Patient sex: M
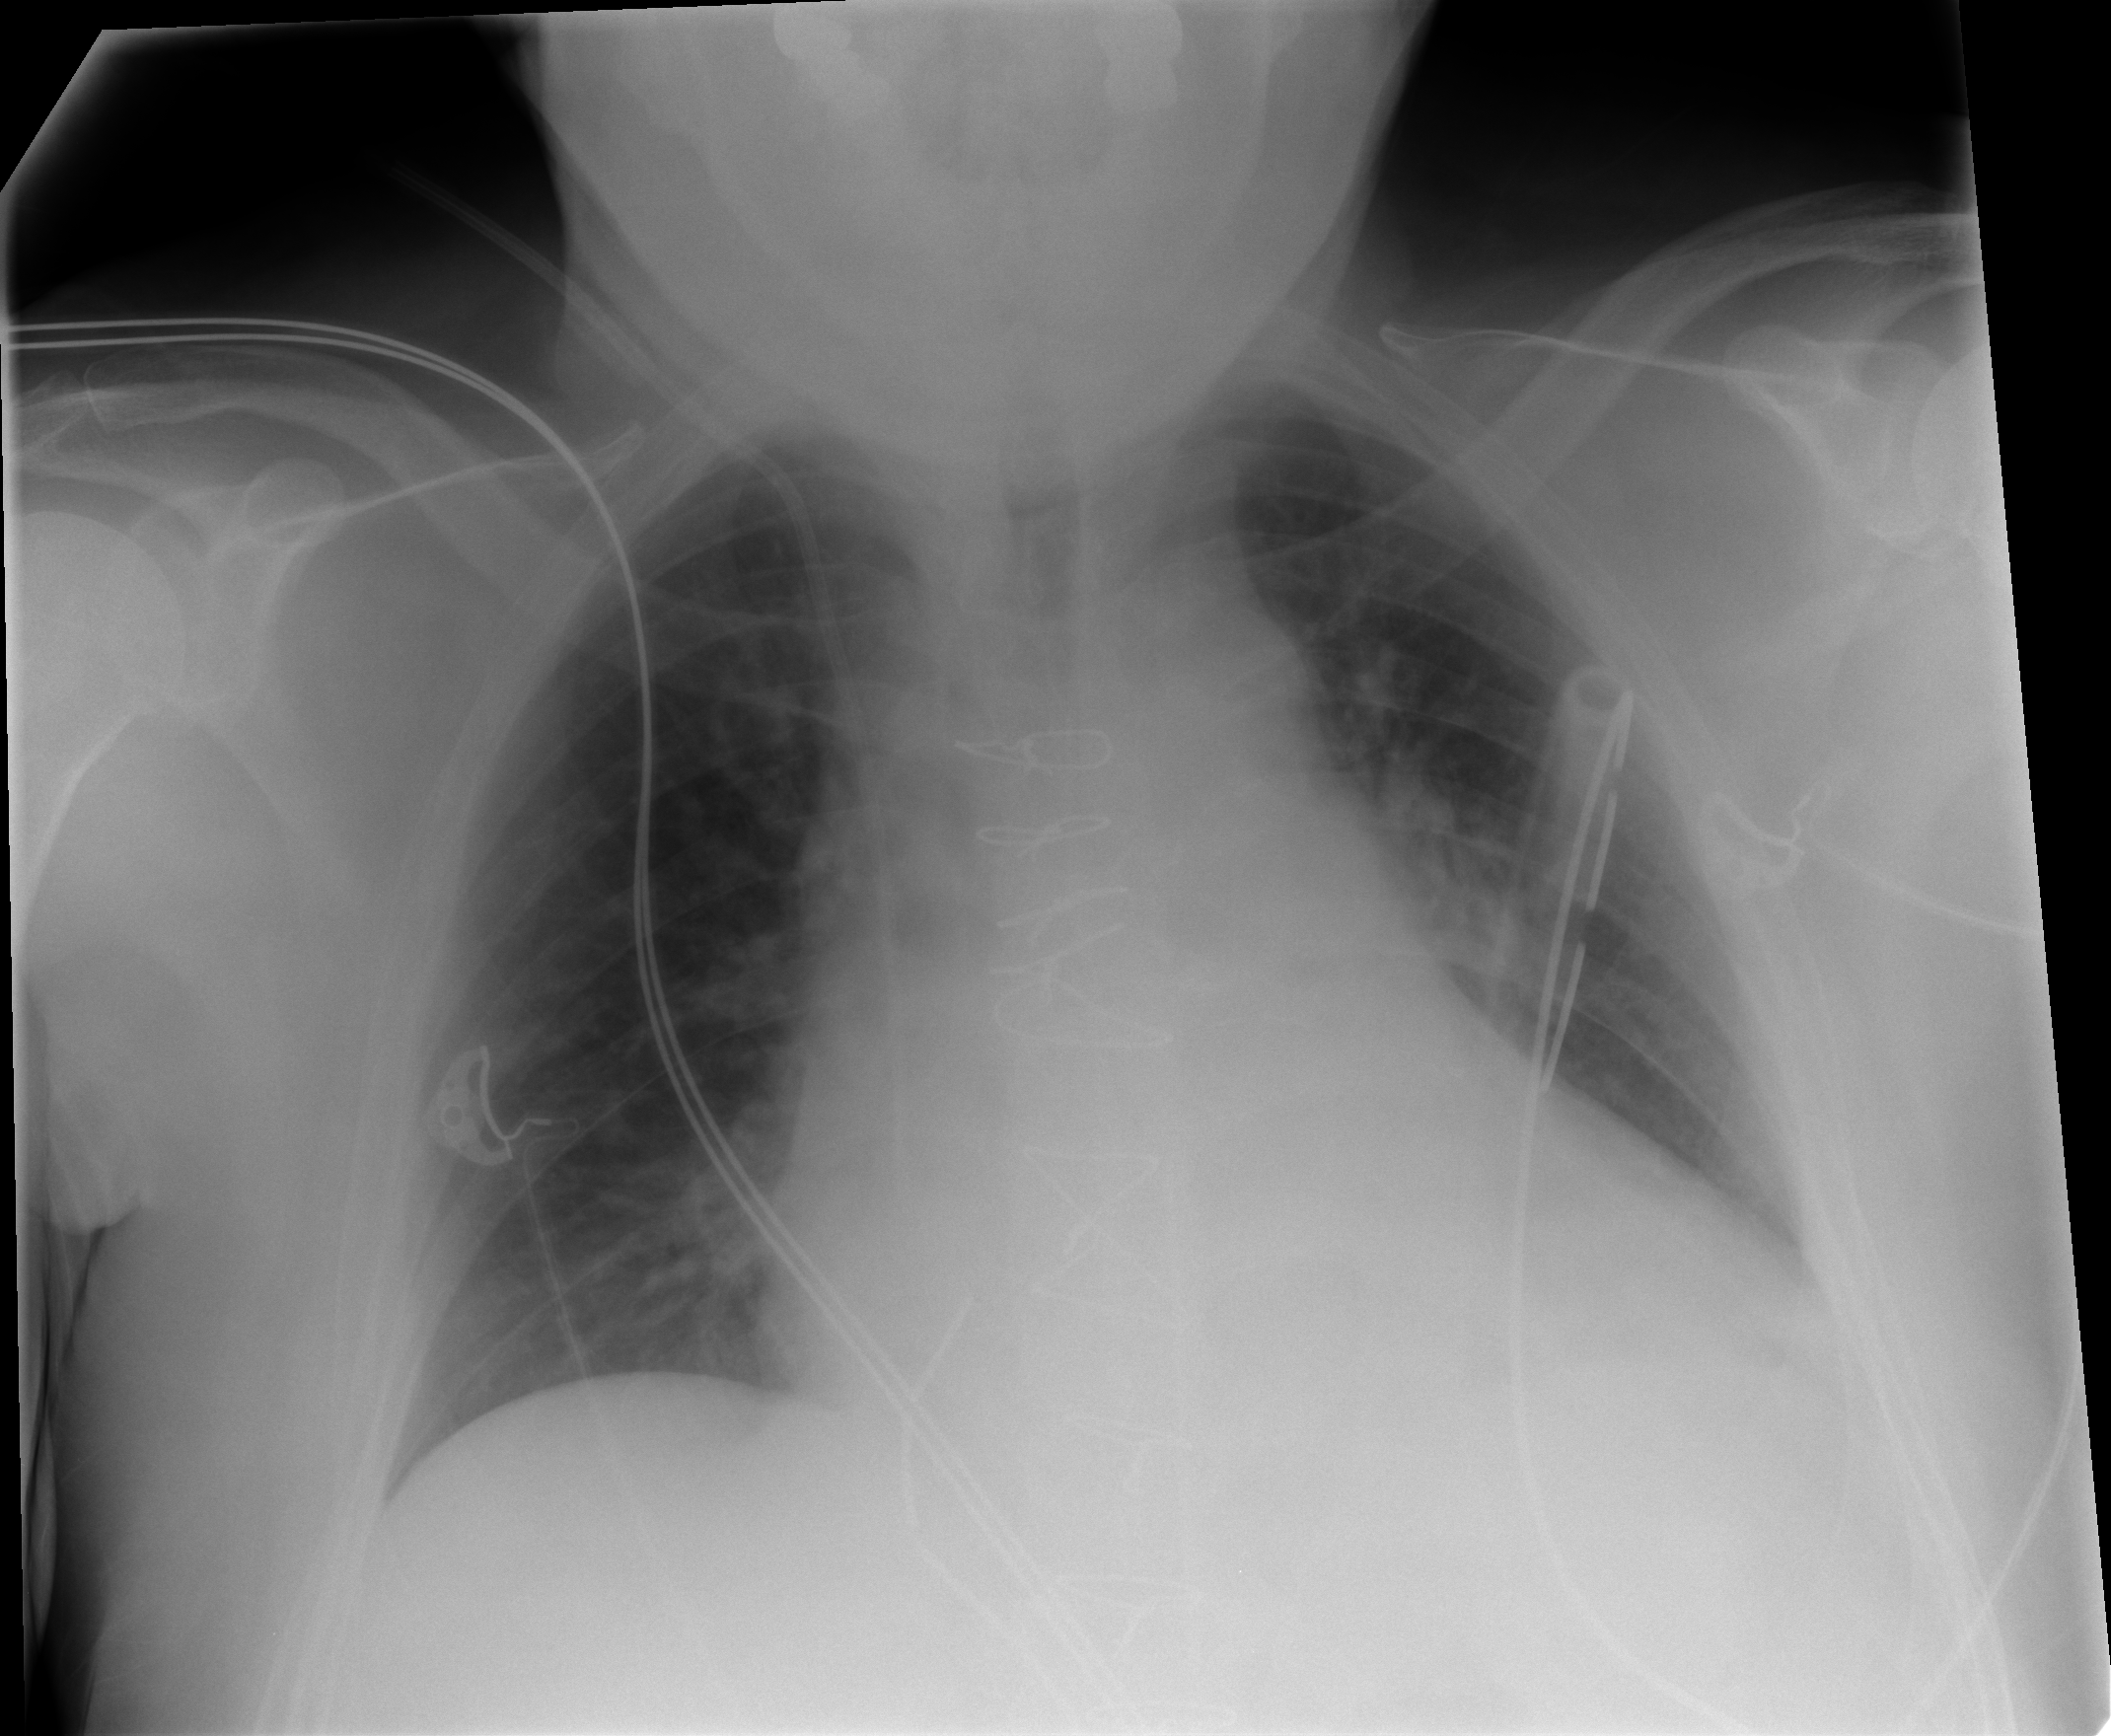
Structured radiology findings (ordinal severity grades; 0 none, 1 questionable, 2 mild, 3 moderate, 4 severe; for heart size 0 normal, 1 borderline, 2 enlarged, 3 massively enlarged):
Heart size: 2
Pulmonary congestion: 2
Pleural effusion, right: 0
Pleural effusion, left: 2
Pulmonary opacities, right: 0
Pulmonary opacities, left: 0
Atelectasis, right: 2
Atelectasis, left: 2